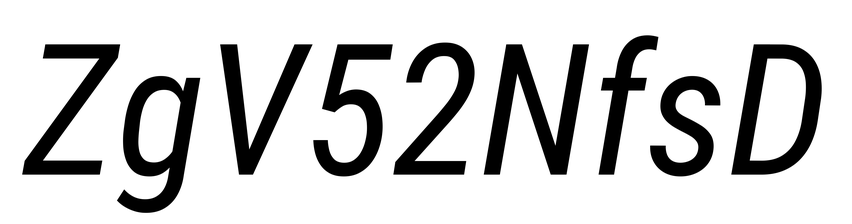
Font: Roboto-Italic_Condensed_Italic